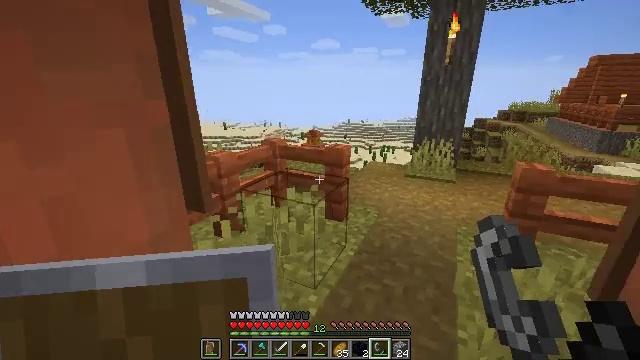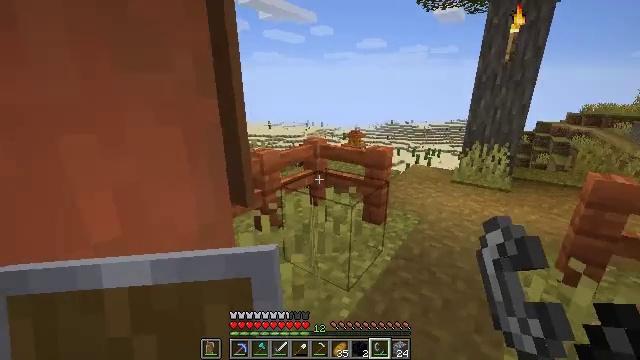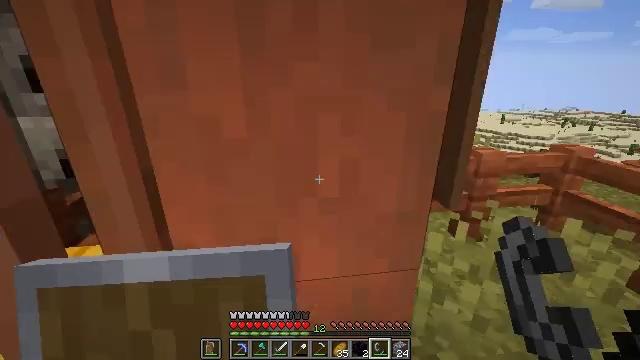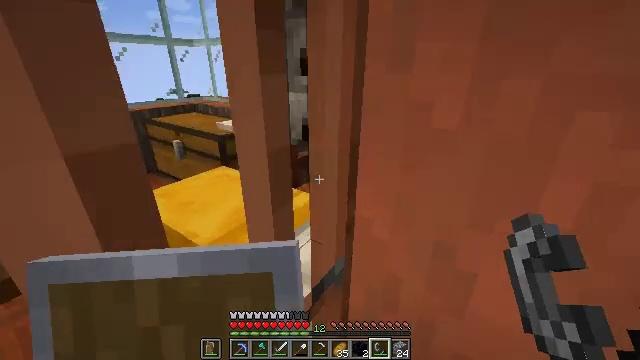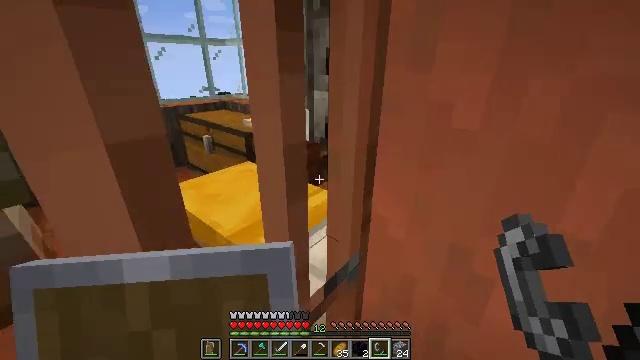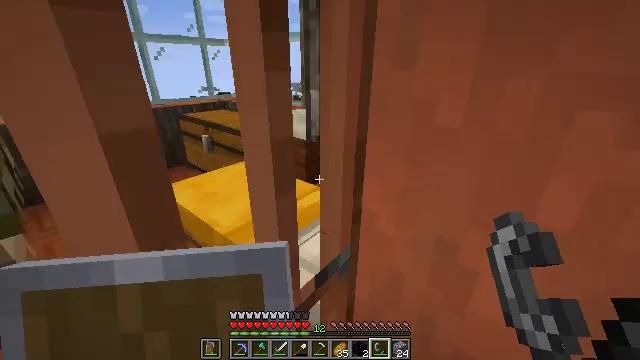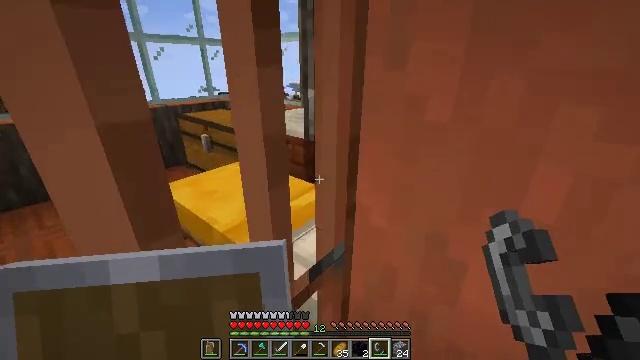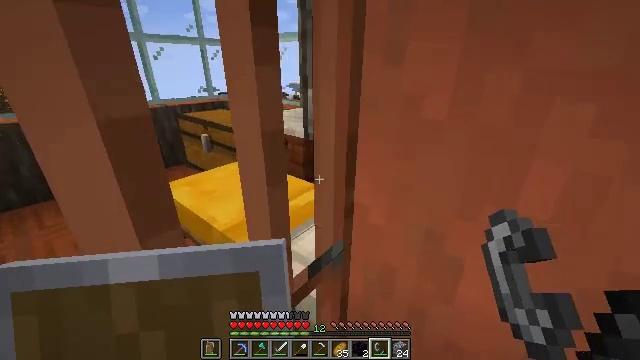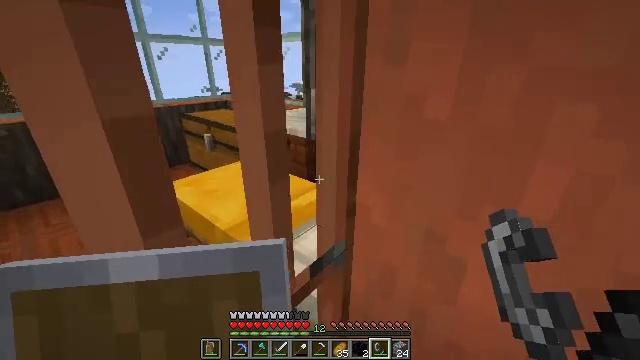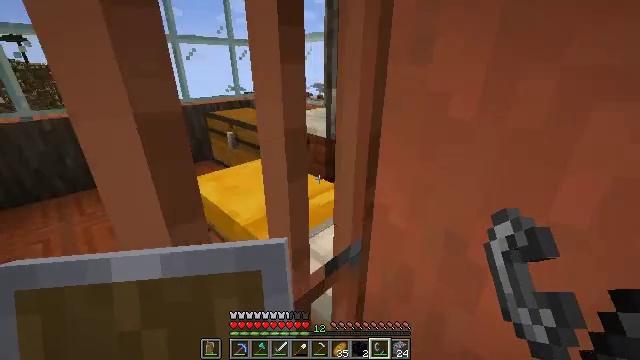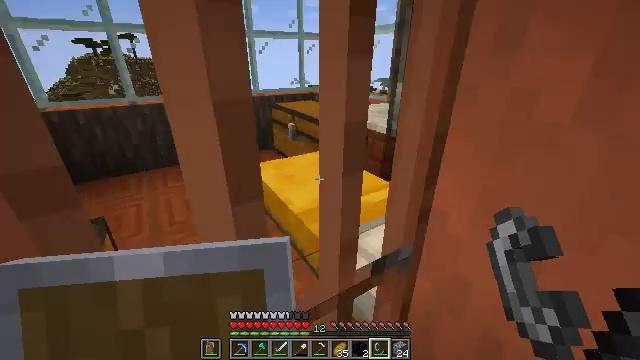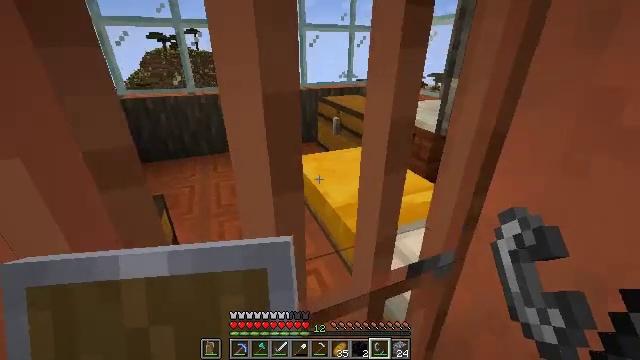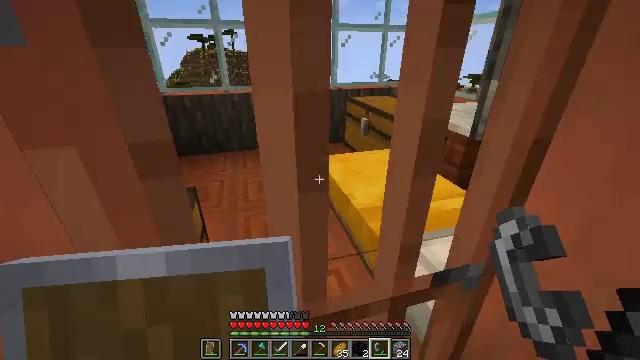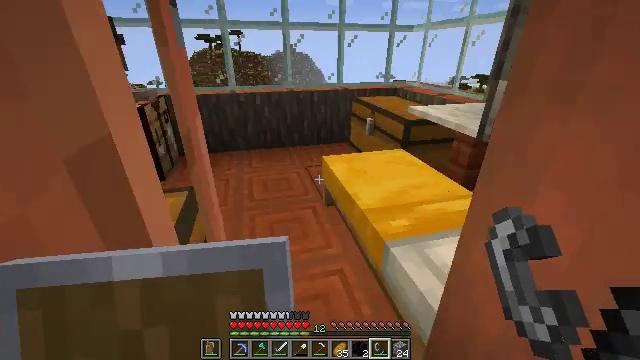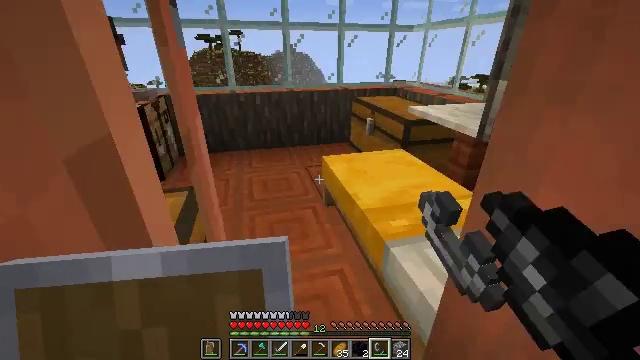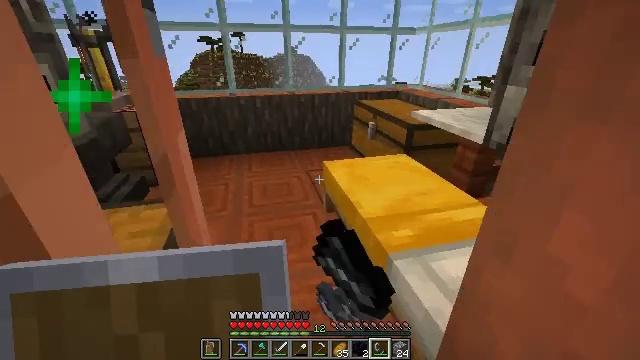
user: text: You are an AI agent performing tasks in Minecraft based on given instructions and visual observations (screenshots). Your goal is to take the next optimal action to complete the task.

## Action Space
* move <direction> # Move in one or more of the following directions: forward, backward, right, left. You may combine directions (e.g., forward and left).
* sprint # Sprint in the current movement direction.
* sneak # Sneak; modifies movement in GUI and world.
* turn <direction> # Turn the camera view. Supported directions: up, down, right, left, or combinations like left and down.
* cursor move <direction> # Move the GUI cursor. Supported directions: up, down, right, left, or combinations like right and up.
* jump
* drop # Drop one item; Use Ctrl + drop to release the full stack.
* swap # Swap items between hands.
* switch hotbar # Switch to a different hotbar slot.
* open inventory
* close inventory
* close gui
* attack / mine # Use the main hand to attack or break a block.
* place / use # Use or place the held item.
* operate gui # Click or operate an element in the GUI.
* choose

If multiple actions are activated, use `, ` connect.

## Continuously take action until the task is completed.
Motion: motion action
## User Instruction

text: Convert obsidian, diamonds, and a book into an enchanting table.
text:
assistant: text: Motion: move back, turn left
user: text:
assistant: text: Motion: move back, turn left and down
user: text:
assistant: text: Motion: move back, turn left and down
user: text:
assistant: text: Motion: move back, turn left
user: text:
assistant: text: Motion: no_op
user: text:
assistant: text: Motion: no_op
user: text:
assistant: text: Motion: no_op
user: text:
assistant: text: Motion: no_op
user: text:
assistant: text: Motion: turn left
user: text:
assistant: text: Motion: turn left and down
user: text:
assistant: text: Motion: turn left and down
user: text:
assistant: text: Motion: turn left
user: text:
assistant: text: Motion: turn left, use / place
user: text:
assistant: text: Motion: use / place
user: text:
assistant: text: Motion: move forward
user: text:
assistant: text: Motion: move forward
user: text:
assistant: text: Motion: move forward
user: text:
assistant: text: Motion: move forward
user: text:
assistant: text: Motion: move forward
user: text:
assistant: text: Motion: move forward and move left
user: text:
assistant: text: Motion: move forward and move left
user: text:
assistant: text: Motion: move forward and move left, turn right
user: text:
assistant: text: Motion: move forward and move left, turn right
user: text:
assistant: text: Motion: move left, turn right and down
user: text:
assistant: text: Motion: move left, turn right
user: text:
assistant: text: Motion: move back and move left, turn right
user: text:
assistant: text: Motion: move back and move left, turn right
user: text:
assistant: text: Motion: move back, turn right
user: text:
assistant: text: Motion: move back, turn right
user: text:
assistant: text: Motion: move back, turn right and down